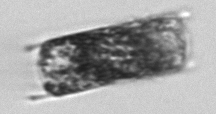
Label: Hemiaulus